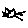
Label: cat